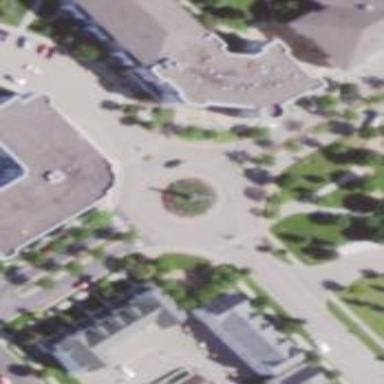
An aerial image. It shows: Tertiary road leading to roundabout.